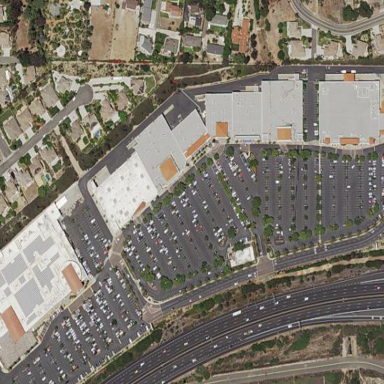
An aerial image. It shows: Retail area.